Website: bh-photo
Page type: store-pickup
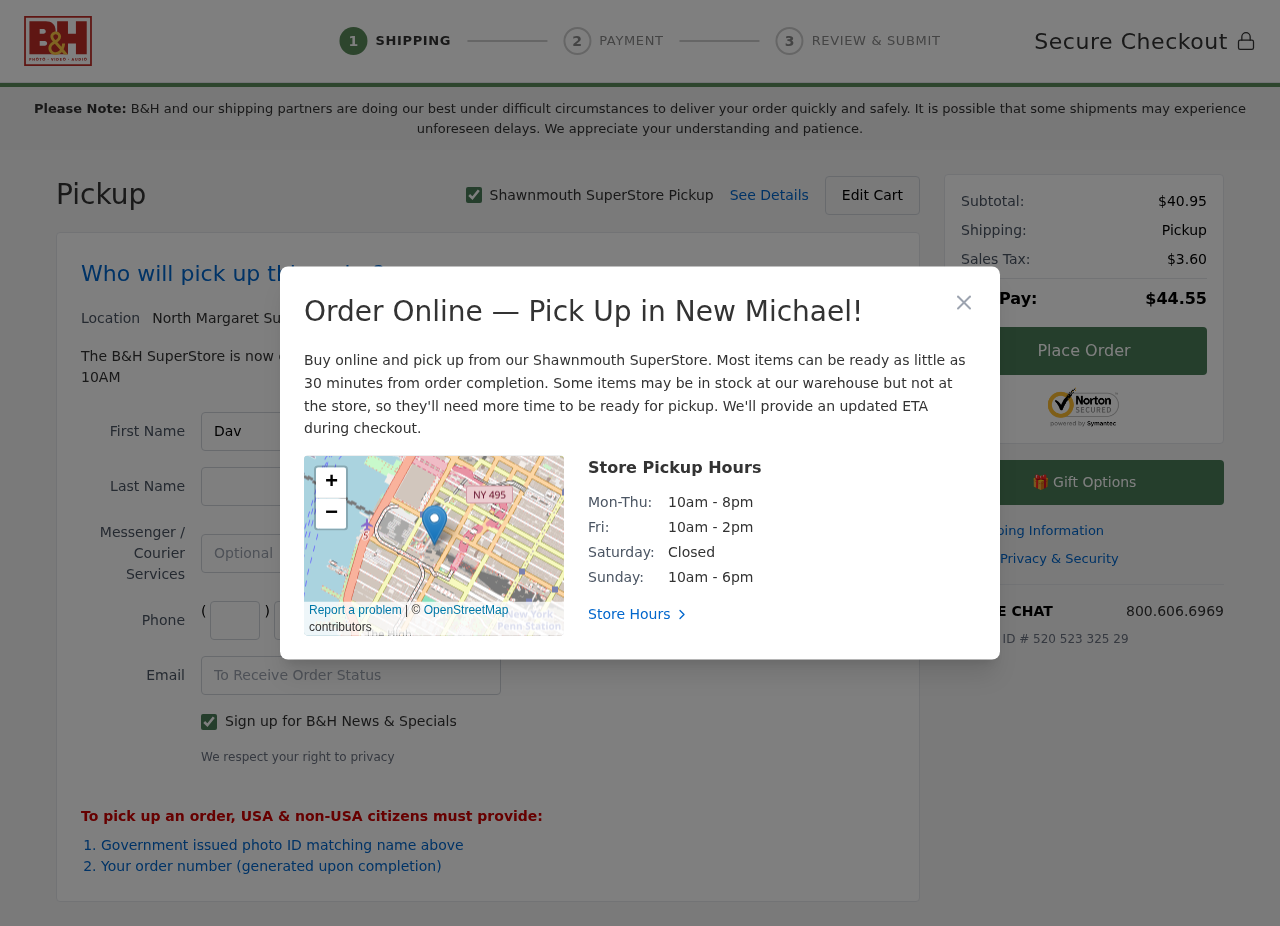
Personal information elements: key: PII_CITY
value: Shawnmouth
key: PII_CITY2
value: North Margaret
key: PII_CITY3
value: New Michael
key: PII_EMAIL
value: david.thomas@gmail.com
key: PII_FIRSTNAME
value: David
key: PII_LASTNAME
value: Thomas
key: PII_PHONE_AREA
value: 885
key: PII_PHONE_PREFIX
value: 985
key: PII_PHONE_SUFFIX
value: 6720
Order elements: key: ORDER_SUBTOTAL
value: $40.95
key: ORDER_TAX
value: $3.60
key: ORDER_TOTAL
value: $44.55
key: ORDER_ID
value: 520 523 325 29